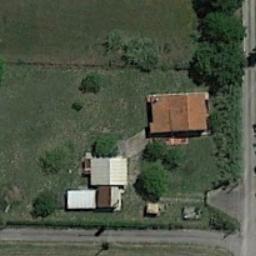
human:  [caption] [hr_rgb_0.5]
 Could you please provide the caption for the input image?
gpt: Several buildings of different shapes in the sparse residential .

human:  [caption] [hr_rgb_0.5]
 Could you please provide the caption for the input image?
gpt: The sparse residential is on the grass next to some trees and a road .

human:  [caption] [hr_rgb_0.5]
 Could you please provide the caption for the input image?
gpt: There are circular swimming pools beside this house .

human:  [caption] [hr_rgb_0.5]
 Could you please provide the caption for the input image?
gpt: In sparse residential areas there are several houses of different sizes and many green trees surrounded by grass .

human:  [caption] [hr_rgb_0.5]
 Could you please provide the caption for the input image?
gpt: A sparse residential area with three buildings on the green meadow .